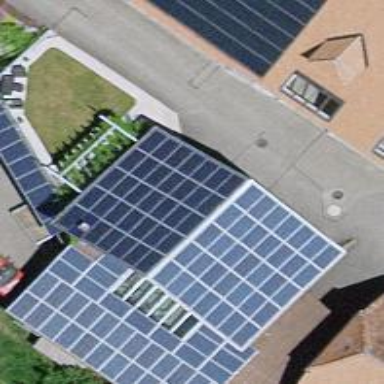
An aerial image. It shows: Solar photovoltaic panel generator on roof.